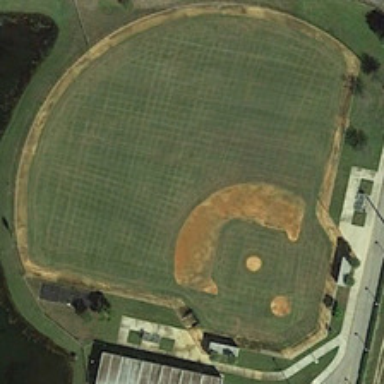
A baseball field is near a road .